Field crop: tomato
Growth stage: 1
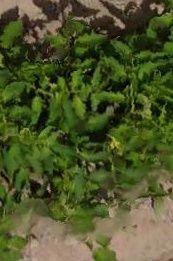
Species: tomato